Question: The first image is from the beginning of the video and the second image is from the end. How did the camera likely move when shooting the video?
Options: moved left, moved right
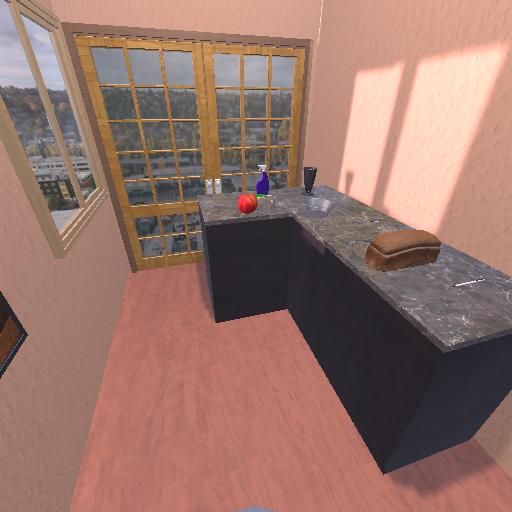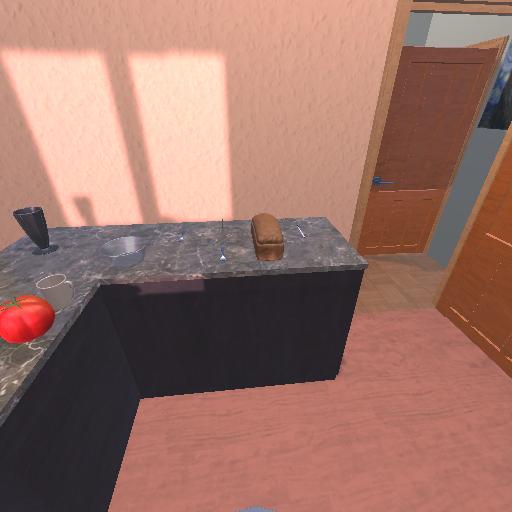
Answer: moved left